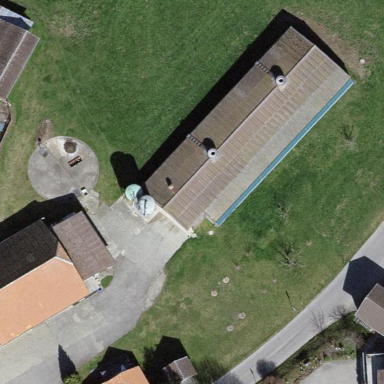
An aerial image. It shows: Poultry hall building at farm auxiliary site.